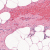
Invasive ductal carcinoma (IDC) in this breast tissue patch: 0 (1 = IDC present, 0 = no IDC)